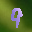
Label: 9